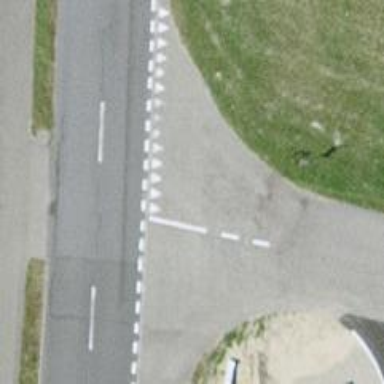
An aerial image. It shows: Road with "give way" sign.